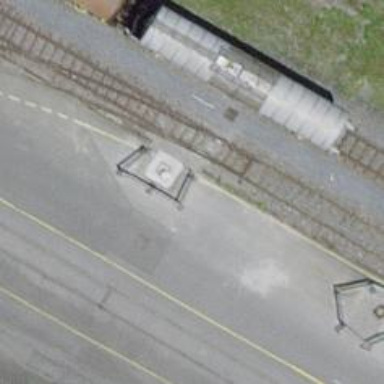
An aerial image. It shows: Single-track spur railway line.